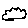
Label: cloud